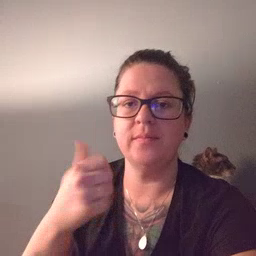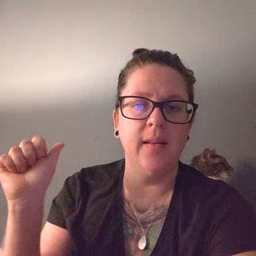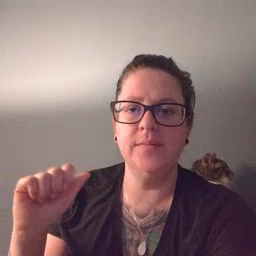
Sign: any